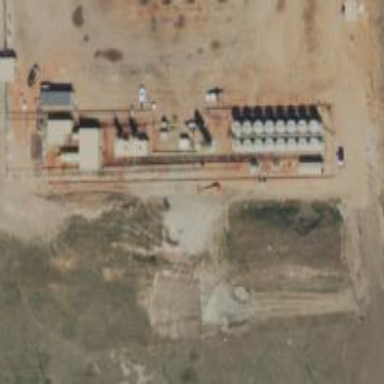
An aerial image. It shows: Storage tank with man-made structure.